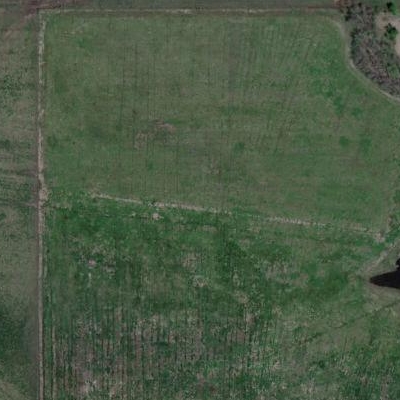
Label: Grass